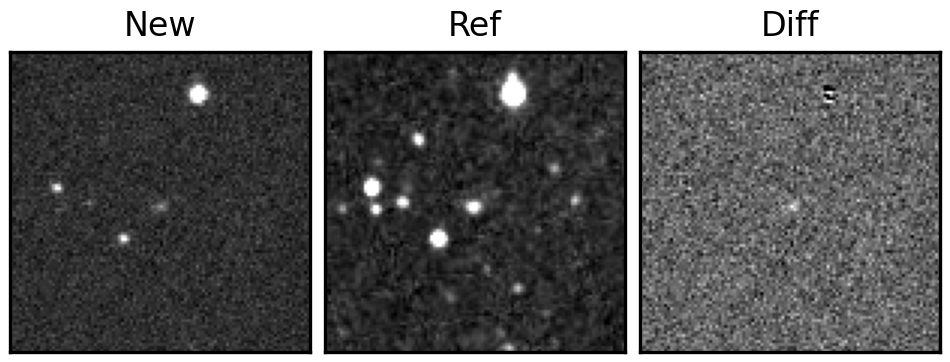
Label: real